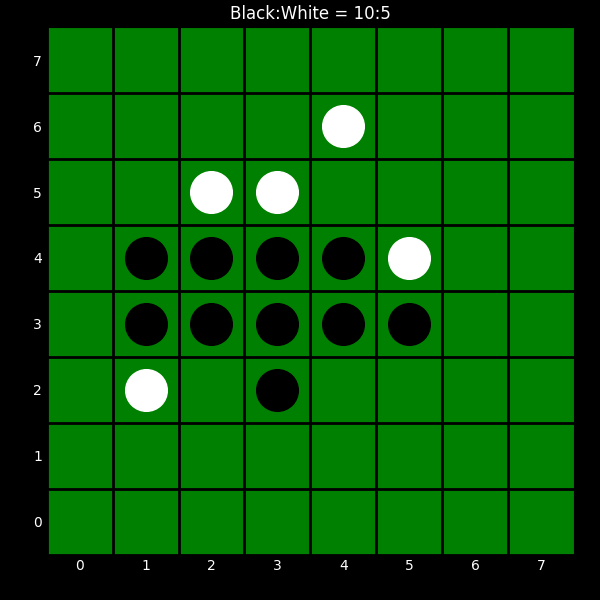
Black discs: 10
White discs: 5